Question: I have a moving ball which is 'SKSpriteNode', and I want to change its direction alone without applying any force or impulse . When user starts touch interactions, I want the moving ball to move in the direction of touch.
In the picture the ball is initially given a impulse. I don't want to change the velocity of ball but what I want is I just want to move it to right or left from its current position based on user touch. When user tap on right side of ball, the ball should bend little bit toward right and vice - versa.
1. Applied impulse over ball in the touch direction and it caused ball to move extremely fast after few touches.
2. Applied SKAction movetoPoint method and gave my touch point to that method but it resulted in direction flip (i.e.) when ball is moving from bottom to top and if touch point is below the ball, It resulted in inverting ball direction. I Just want ball to bend along touch point without inverting its direction.
Any help or suggestions would be greatly appreciated.
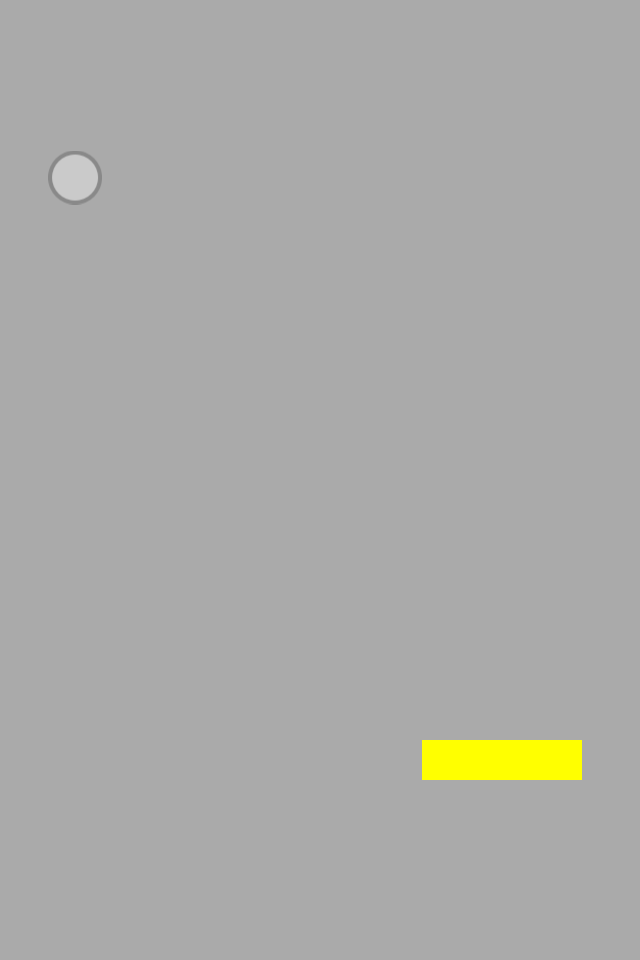
Answer: Made to to work by making velocity to 0 when user touches began and then by applying an impulse in the direction of touch. Anyways thank you bro for your help.